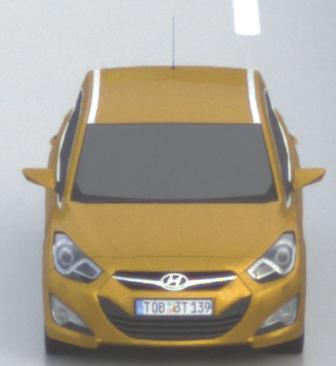
Make: Hyundai
Model: i40 Kombi 1.6 GDI
Detailed model: i40 (VF) Kombi
Model produced from: 2012/08
Model produced until: 2013/09
Doors: 5
Color: yellow
Road condition: wet road
Daytime: morning or afternoon
Contrast: low contrast